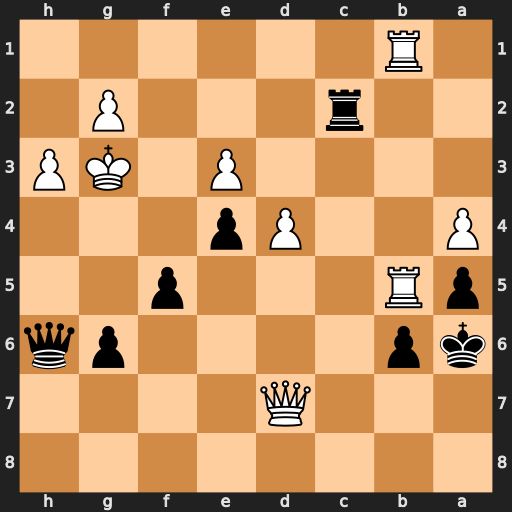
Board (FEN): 8/3Q4/kp4pq/pR3p2/P2Pp3/4P1KP/2r3P1/1R6
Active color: b
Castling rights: -
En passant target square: -
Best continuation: Qg5+ Kh2 Qxg2#